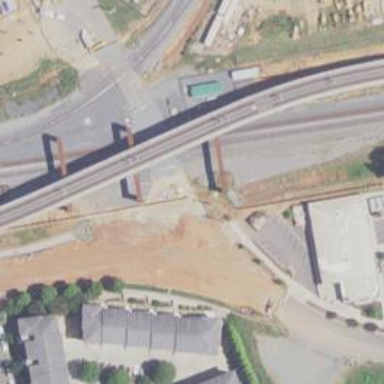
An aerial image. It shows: Bridge for light rail railway electrified with contact line.